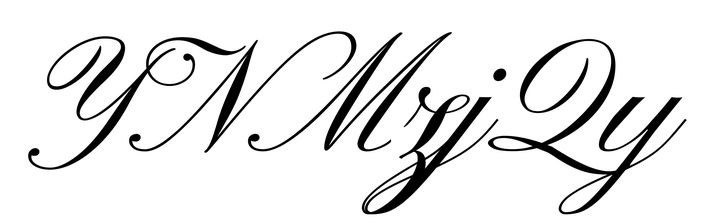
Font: PinyonScript-Regular